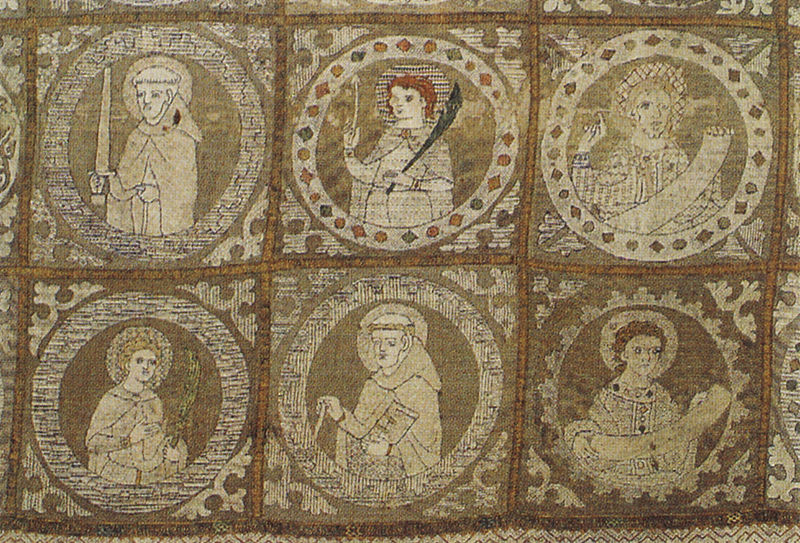
Titel: Gesticktes Leinentuch
Institution: Halberstadt, Domschatz
Schlagwörter: mann, frauen, menschen, braun, frau, teppich, kirche, decke, detail, druck, schwert, heiligenschein, jesus, mönch, heilige, sechs, gewoben, 6